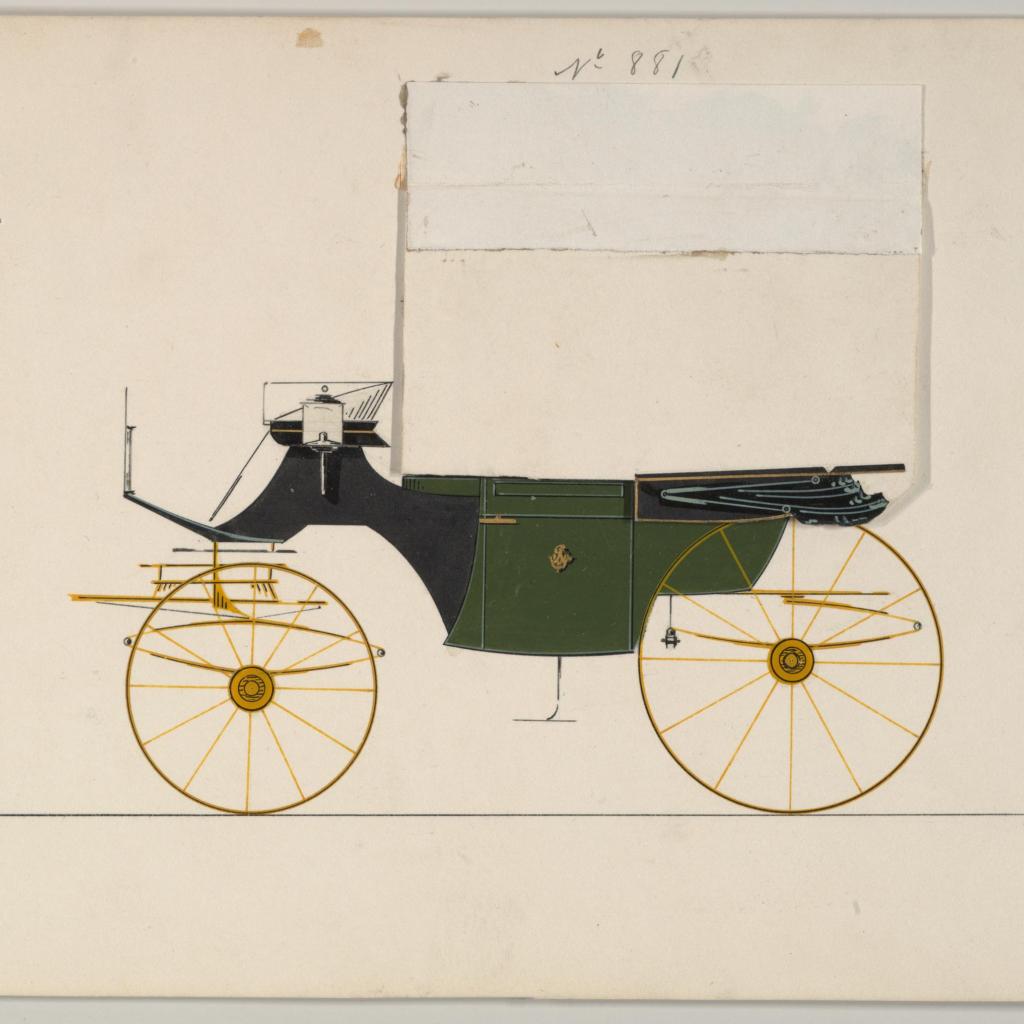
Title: Design for Landaulet, no. 881
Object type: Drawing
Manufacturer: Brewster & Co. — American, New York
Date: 1850–70
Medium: Pen and black ink, watercolor and gouache with gum arabic
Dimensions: sheet: 5 7/8 x 8 15/16 in. (14.9 x 22.7 cm)
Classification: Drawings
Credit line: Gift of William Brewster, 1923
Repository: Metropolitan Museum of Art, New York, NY